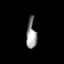
Tissue: lung
Cell type: Endothelial cells
Senescence score: 0.5992
Nuclear area (px): 293
Mean DAPI intensity: 146.259